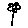
Label: flower